Interaction volume radius: 10 \u00c5
Interaction volume height: 20 \u00c5
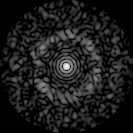
Disorder parameter: 0.7854